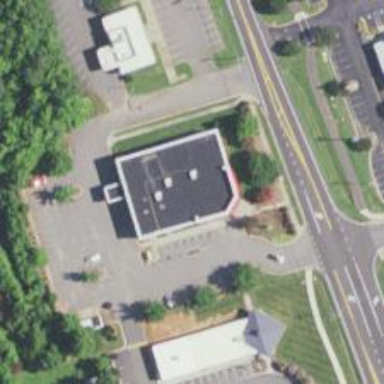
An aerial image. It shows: Pharmacy providing healthcare services.